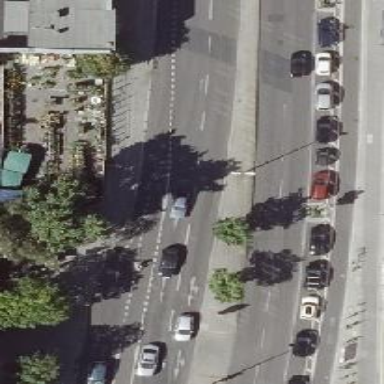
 indicating no stopping for parking on both sides."